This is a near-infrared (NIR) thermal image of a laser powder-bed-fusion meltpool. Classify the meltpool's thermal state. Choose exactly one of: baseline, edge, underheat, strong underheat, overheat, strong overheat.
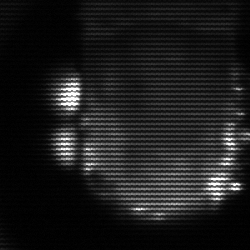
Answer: baseline